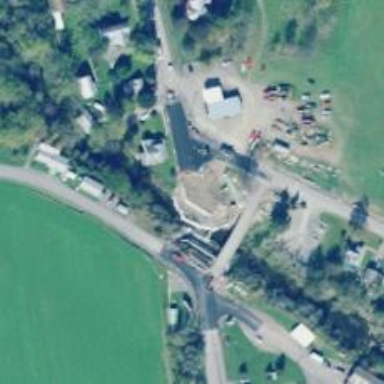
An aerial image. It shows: Primary highway crossing over bridge.